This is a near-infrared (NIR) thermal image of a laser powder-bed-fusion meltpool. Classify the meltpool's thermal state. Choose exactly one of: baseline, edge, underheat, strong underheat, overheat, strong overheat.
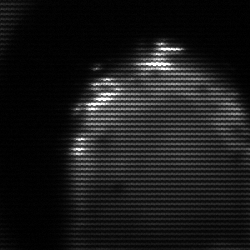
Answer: edge